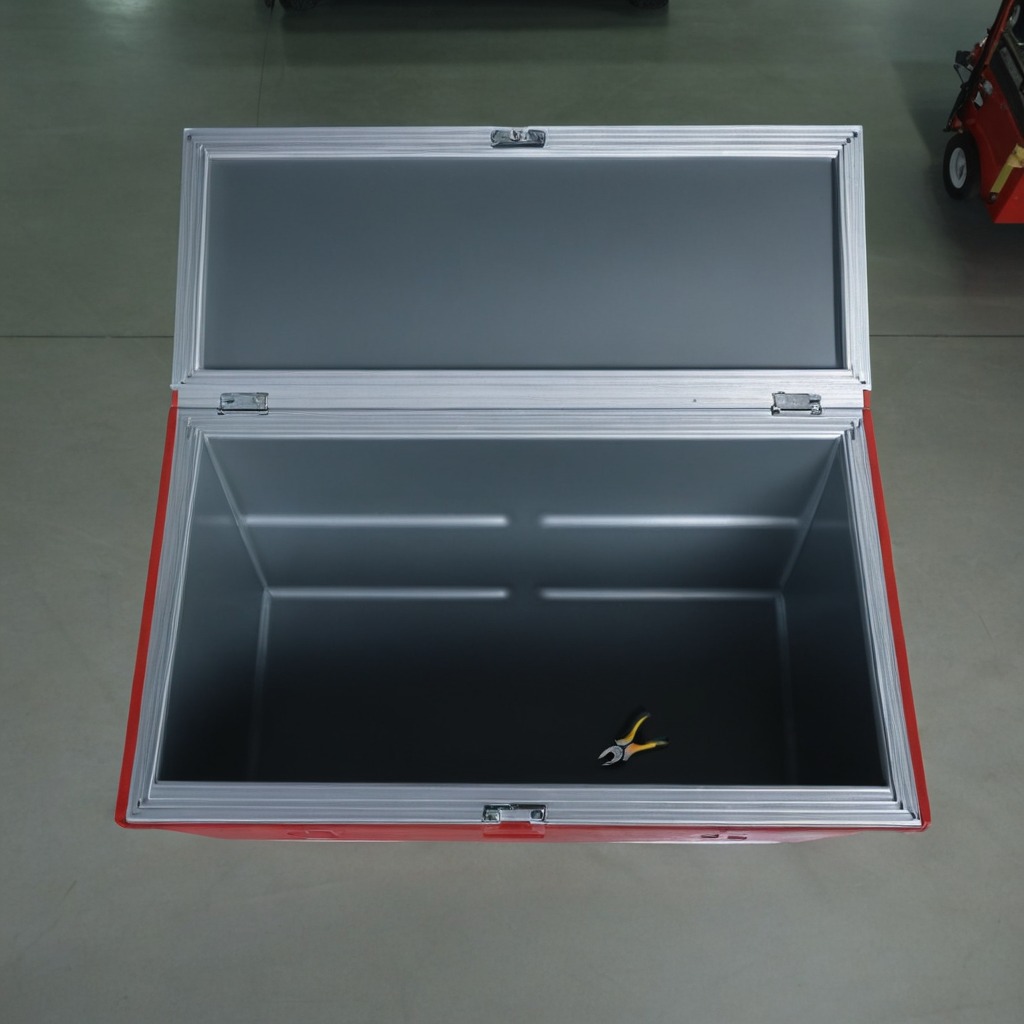
A plier lies on the surface of the toolbox in an airplane hangar workshop.